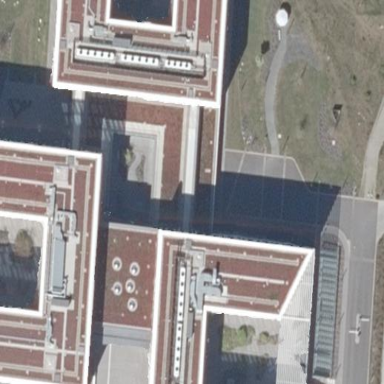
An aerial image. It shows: Commercial building with flat roof.